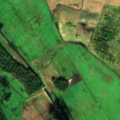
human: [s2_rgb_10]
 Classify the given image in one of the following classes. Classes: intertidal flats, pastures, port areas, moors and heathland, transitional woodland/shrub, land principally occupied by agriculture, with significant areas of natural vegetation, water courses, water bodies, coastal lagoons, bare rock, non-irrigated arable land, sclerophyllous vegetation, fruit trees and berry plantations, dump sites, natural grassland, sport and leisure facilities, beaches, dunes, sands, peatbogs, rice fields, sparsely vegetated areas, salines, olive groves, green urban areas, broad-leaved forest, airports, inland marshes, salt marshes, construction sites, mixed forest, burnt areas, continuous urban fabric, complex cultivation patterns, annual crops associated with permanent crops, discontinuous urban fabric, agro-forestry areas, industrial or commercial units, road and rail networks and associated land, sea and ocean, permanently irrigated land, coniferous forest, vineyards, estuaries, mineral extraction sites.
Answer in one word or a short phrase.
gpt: non-irrigated arable land, pastures, transitional woodland/shrub